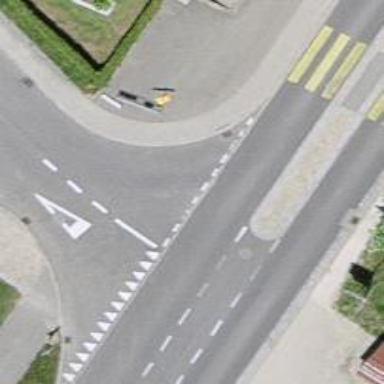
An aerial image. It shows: Road with "give way" sign.